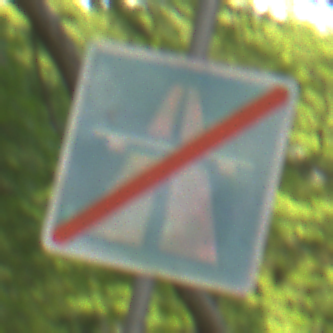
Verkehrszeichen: EndeAutbahn
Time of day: MorningAfternoon
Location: Outdoor (RoadRail)
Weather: Clear
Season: NotSpecified
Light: Natural